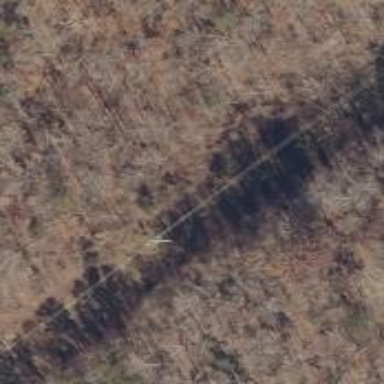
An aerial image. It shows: Power pole.